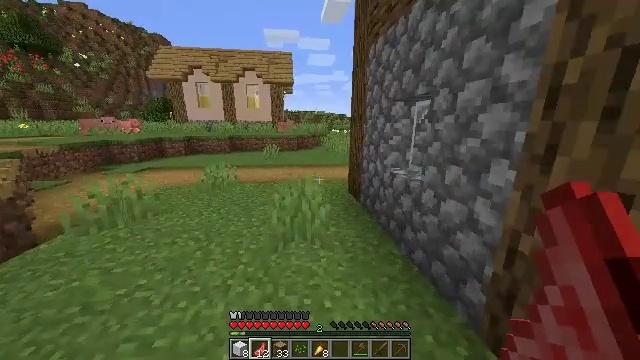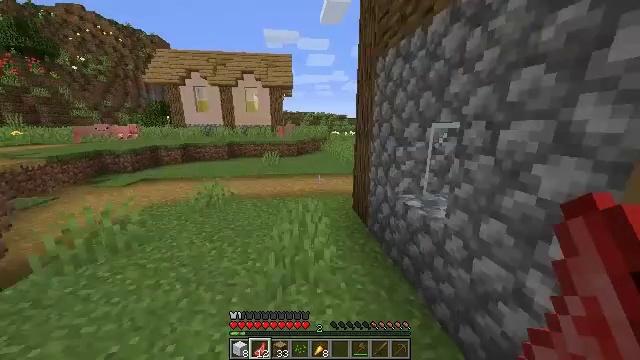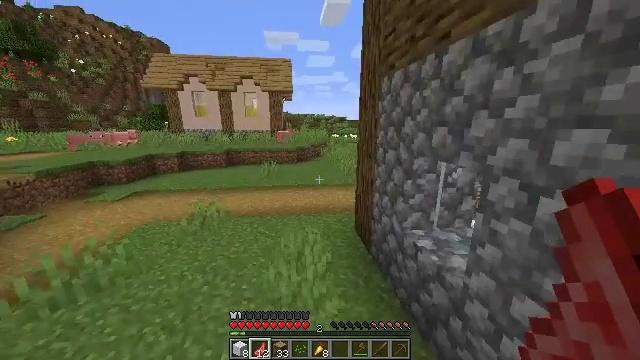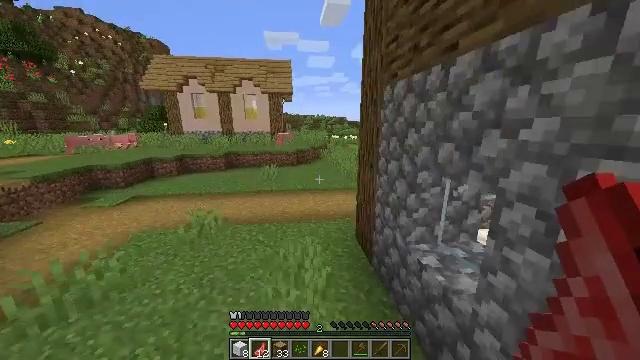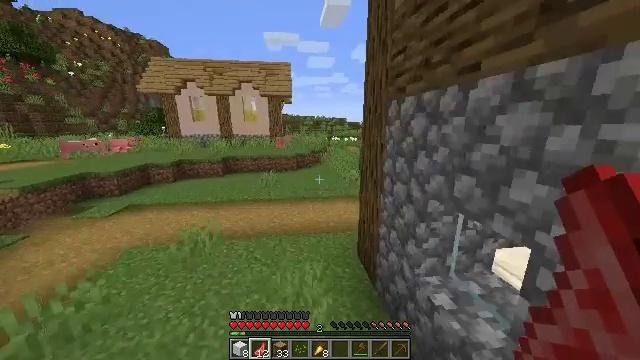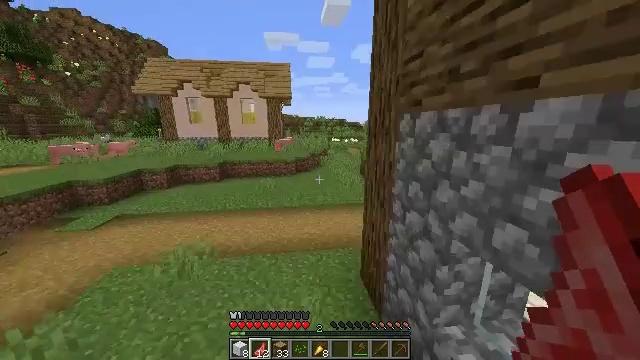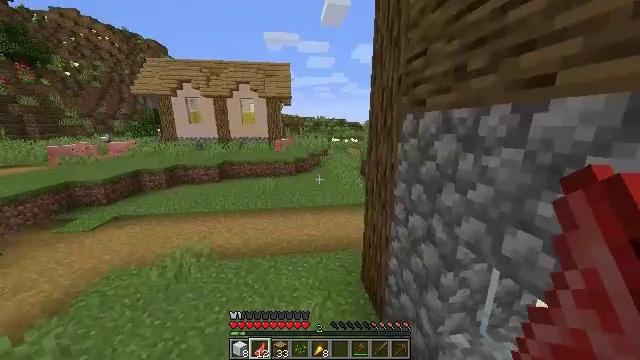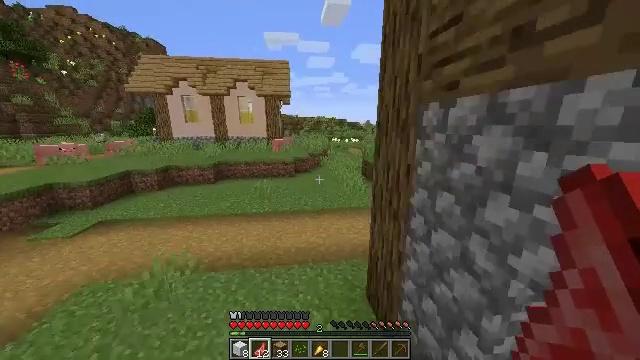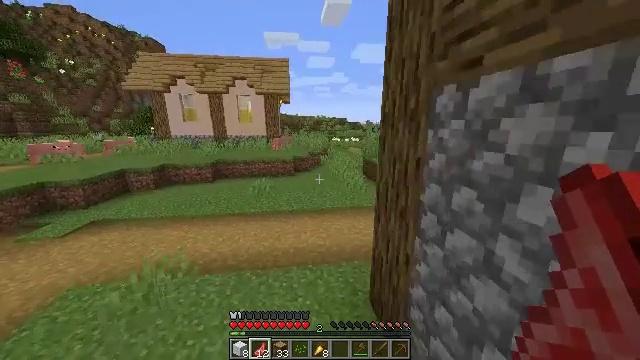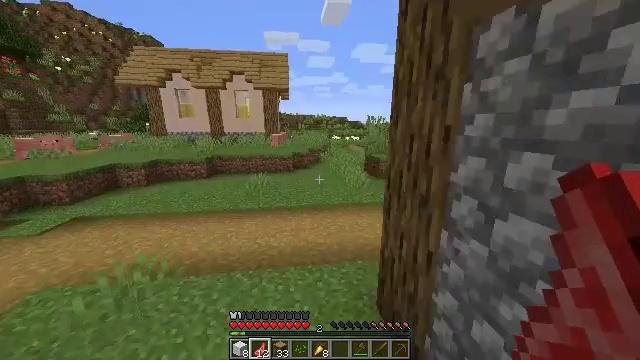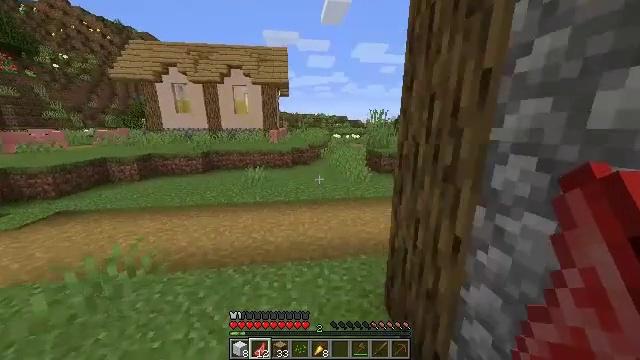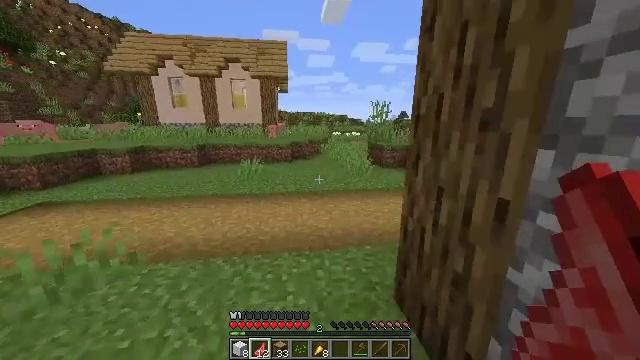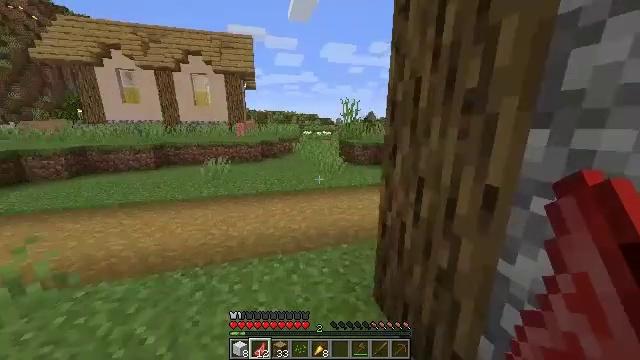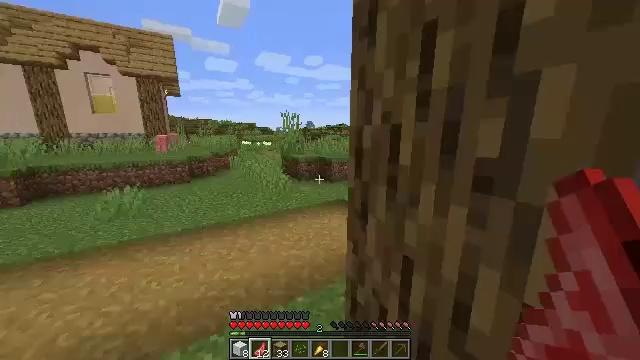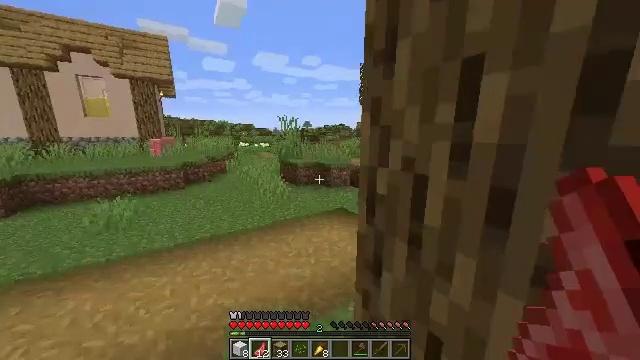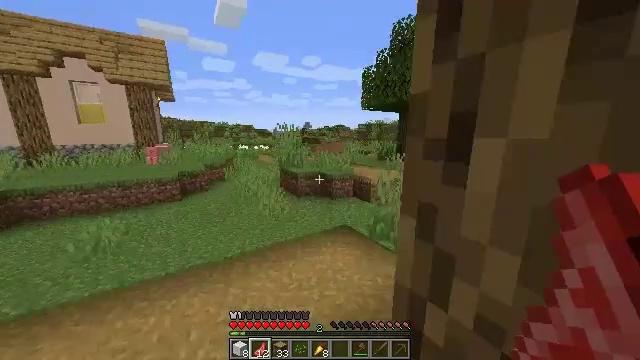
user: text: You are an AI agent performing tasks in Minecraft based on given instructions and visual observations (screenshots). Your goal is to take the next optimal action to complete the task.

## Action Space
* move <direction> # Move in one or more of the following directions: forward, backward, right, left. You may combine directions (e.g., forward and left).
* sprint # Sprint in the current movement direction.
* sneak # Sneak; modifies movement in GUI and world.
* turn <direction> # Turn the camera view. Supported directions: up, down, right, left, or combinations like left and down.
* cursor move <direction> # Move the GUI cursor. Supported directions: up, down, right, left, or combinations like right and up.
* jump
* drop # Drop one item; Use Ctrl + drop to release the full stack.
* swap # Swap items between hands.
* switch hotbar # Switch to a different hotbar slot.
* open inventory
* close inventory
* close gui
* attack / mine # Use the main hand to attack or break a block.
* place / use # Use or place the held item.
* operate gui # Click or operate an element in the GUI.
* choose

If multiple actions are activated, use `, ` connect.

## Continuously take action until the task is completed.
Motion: motion action
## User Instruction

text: Break the brewing stand to collect it.
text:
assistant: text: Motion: move forward, jump
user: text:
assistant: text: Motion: move forward, jump
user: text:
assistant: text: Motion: move forward, jump
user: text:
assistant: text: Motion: move forward, jump
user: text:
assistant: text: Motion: move forward, jump
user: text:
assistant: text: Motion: move forward, jump
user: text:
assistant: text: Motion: move forward, jump
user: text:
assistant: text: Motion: move forward, jump
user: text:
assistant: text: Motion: move forward, jump
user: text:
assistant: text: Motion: move forward, jump
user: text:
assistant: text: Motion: move forward, jump
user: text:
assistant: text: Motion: move forward, turn right, jump
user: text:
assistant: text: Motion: move forward, turn right and up, jump
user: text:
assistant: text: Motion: move forward, jump
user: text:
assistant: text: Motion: move forward, jump
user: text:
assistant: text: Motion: move forward, turn right, jump
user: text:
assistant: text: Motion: move forward, turn right, jump
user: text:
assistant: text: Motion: move forward, turn right, jump
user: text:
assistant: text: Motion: move forward, turn right and up, jump
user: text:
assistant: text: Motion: move forward, turn right, jump
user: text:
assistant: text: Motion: move forward, turn right, jump
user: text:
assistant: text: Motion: move forward, turn right, jump
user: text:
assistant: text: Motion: move forward, turn right, jump
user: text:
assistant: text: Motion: move forward, turn right, jump
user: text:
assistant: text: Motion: move forward, turn right, jump
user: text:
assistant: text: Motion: move forward, turn right, jump
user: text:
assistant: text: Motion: move forward, turn right, jump
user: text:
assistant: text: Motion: move forward, turn right, jump
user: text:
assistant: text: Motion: move forward, jump
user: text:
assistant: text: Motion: move forward, turn right